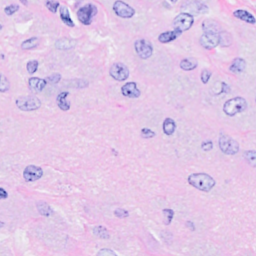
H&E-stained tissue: Breast